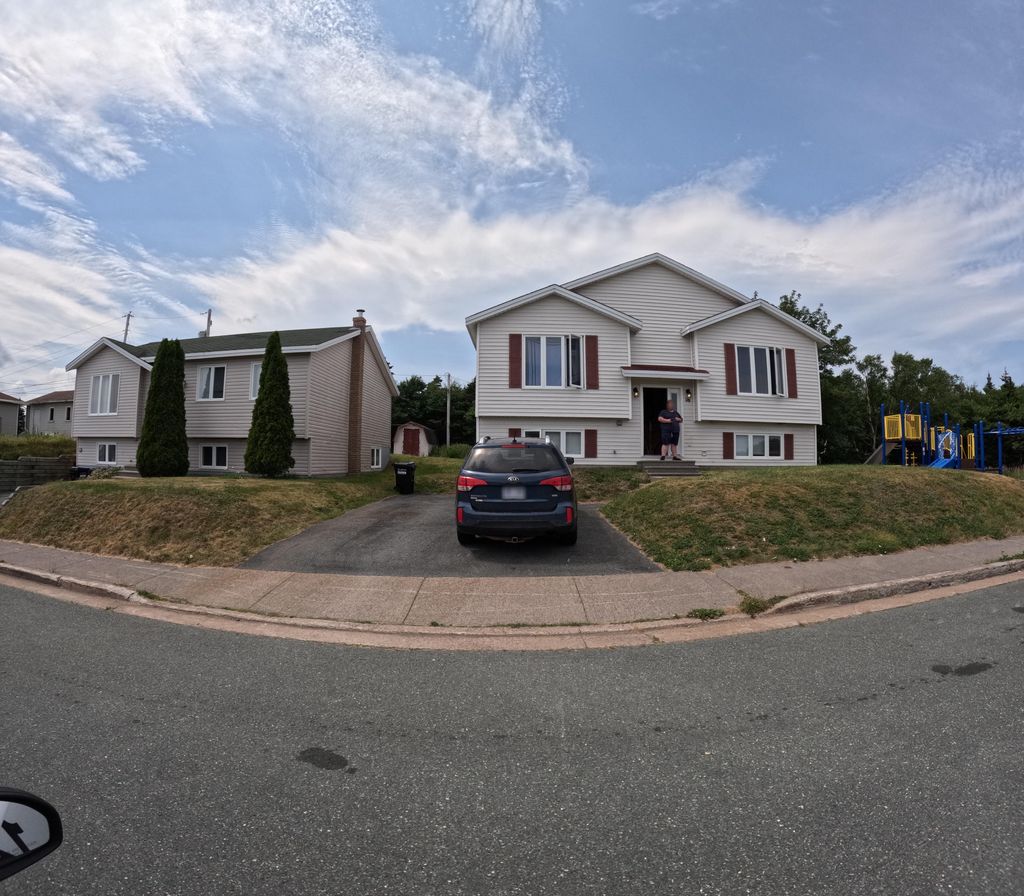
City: st_johns